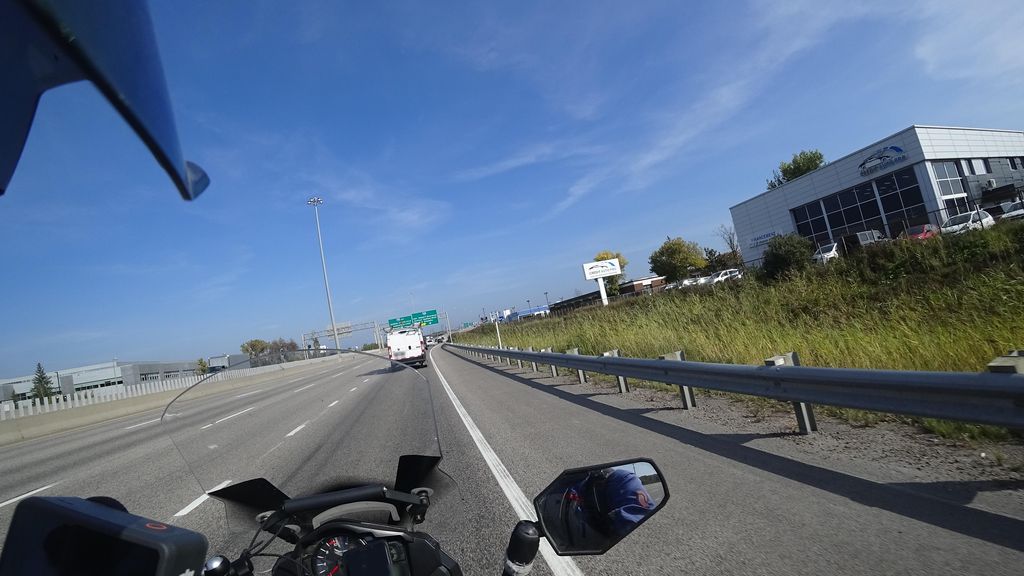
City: quebec_city